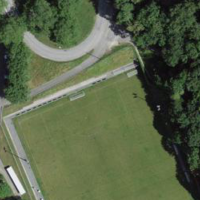
EUNIS habitat code: 53
Species observed at this site:
Juglans regia